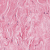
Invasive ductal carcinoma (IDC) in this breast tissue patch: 0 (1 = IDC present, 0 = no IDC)